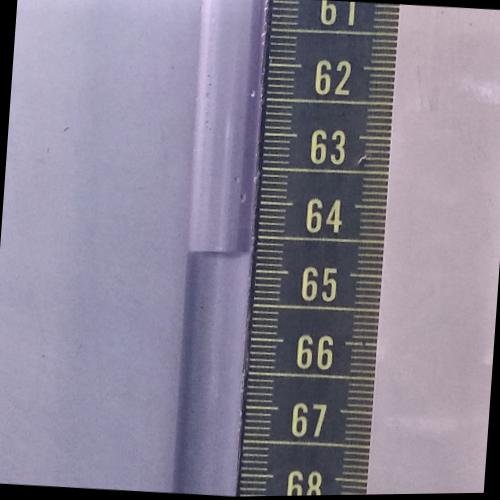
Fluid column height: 64.8 cm